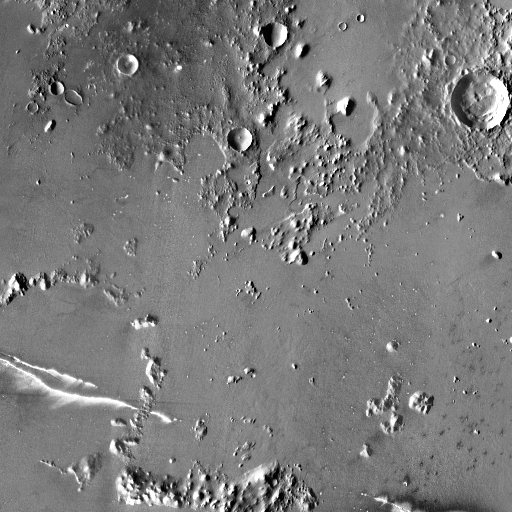
Crater classes present: Background, Other, Buried